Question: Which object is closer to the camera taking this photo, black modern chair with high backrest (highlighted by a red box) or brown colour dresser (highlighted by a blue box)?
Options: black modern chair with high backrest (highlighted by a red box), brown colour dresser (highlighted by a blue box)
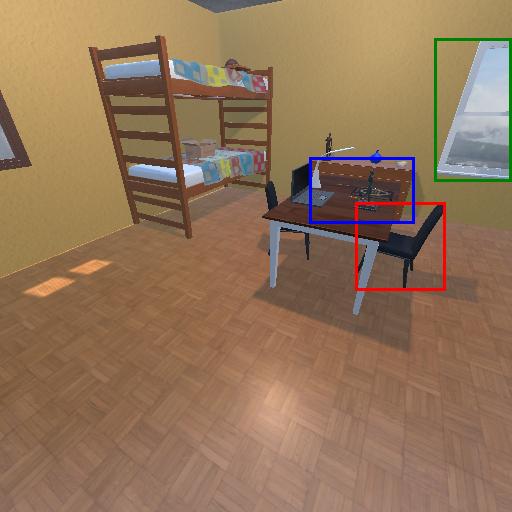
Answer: black modern chair with high backrest (highlighted by a red box)